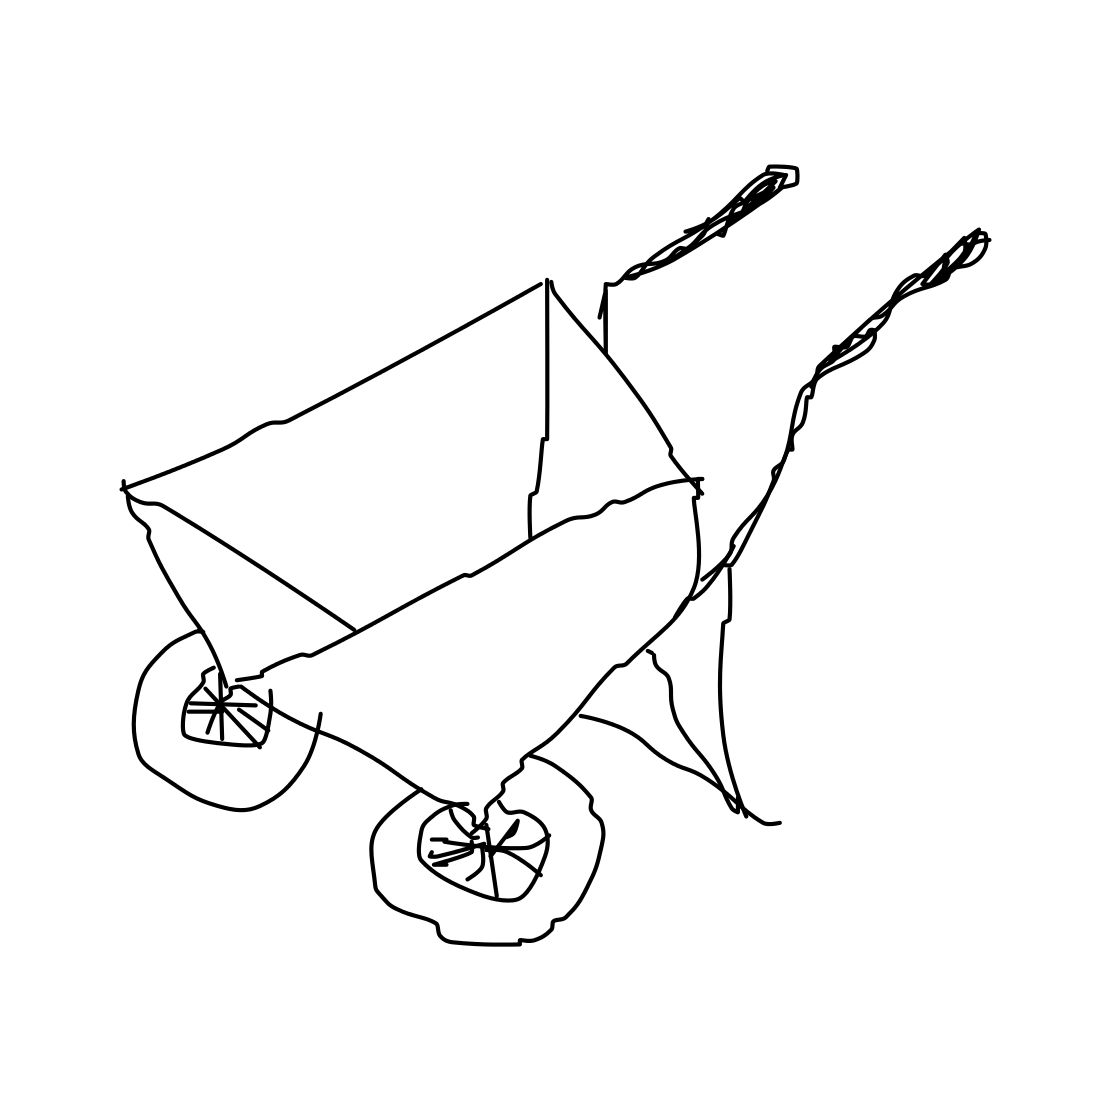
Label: wheelbarrow